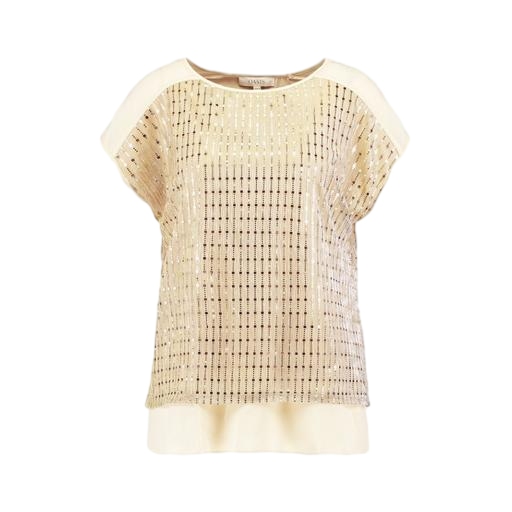
multicolor women's boxy lamé jacquard t-shirt gold, short-sleeve top only macy, gold t-shirt, white background